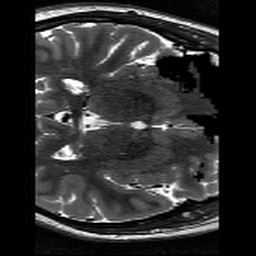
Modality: T2w
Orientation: axial